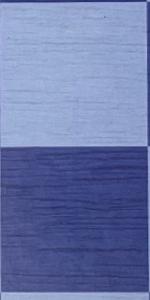
Label: Empty